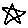
Label: star